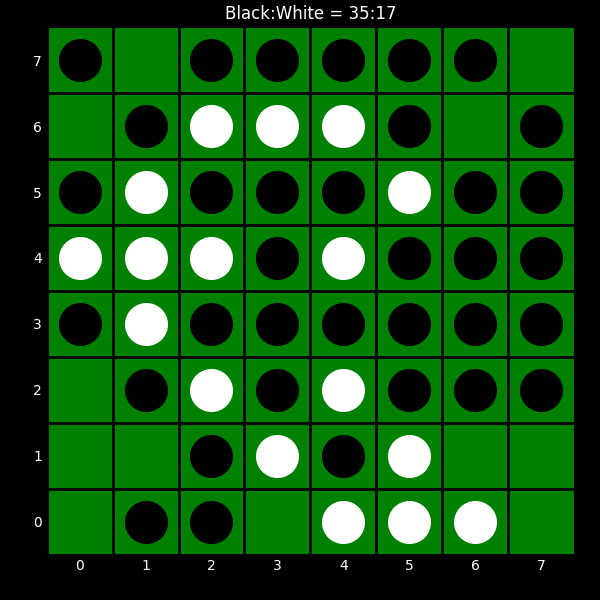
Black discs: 35
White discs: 17